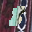
Label: 8